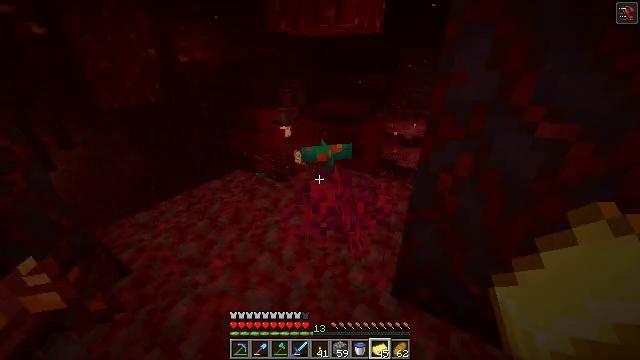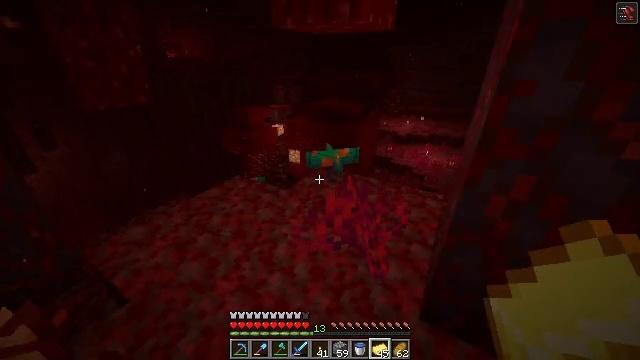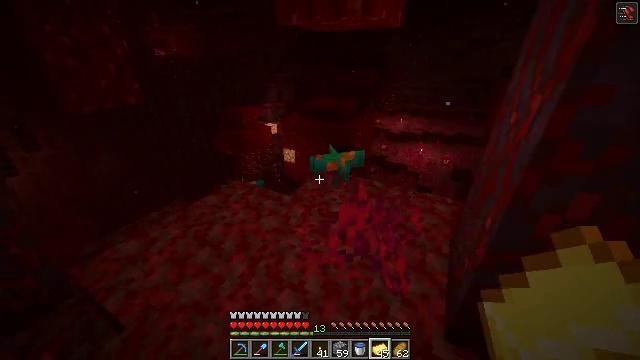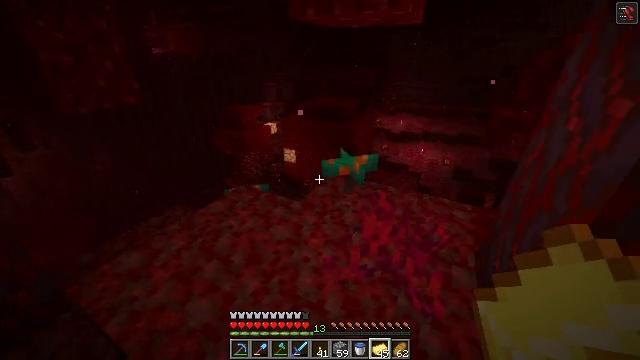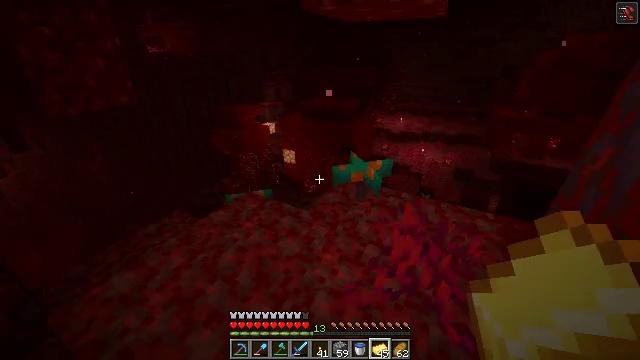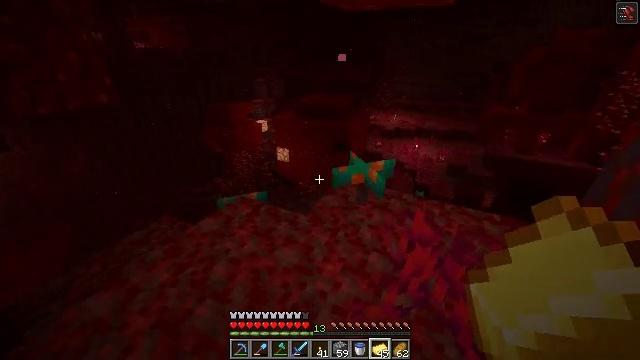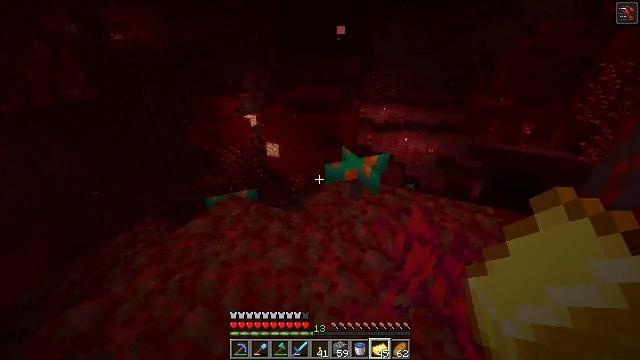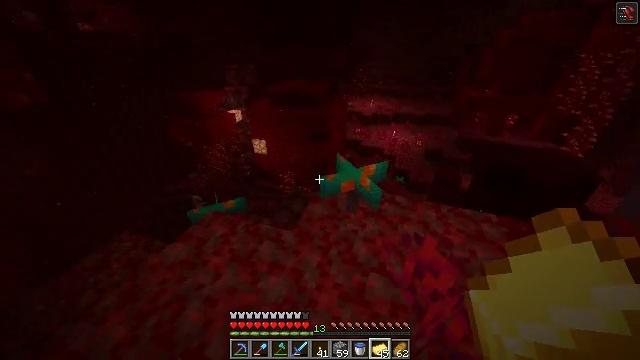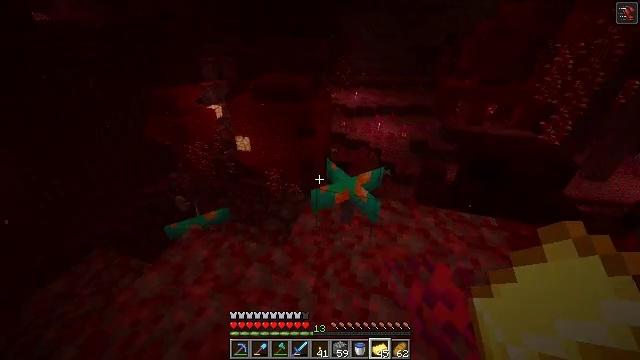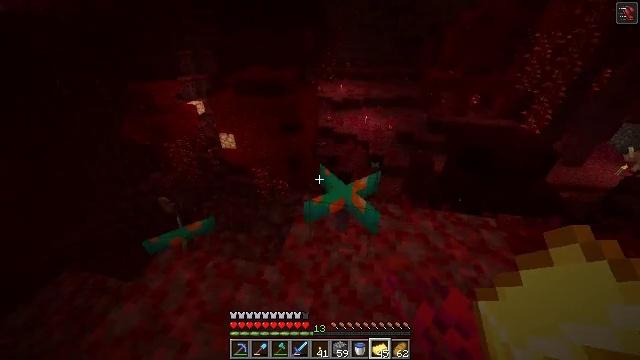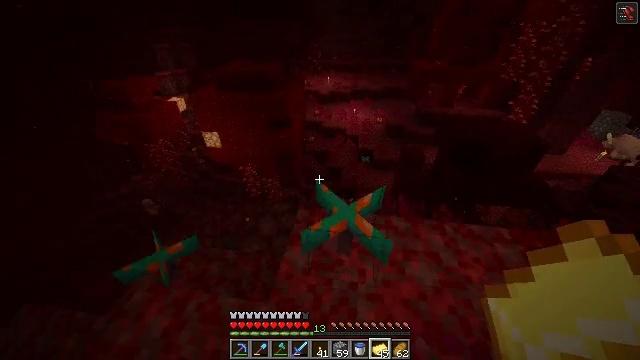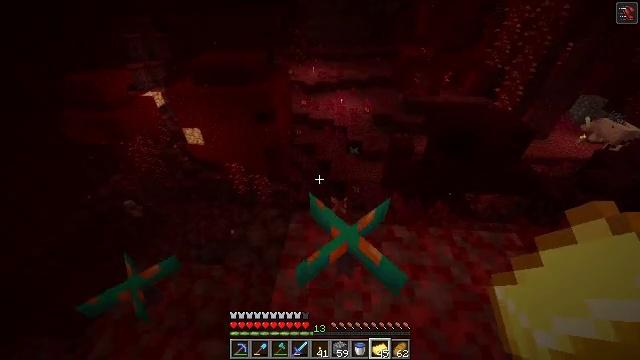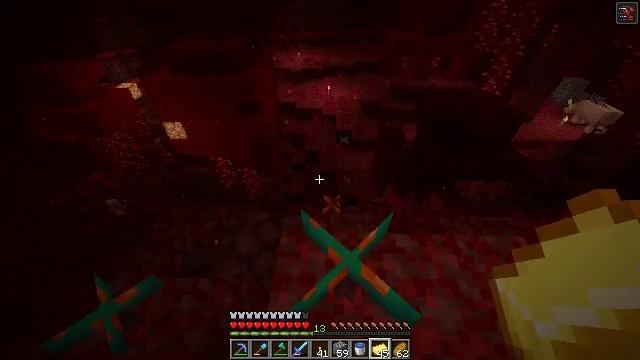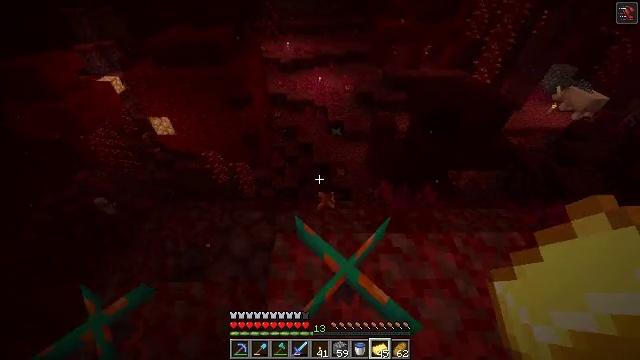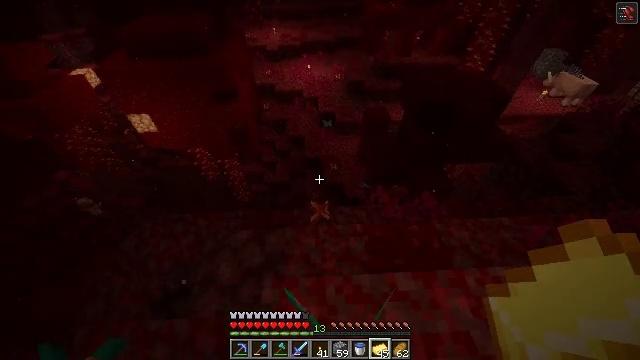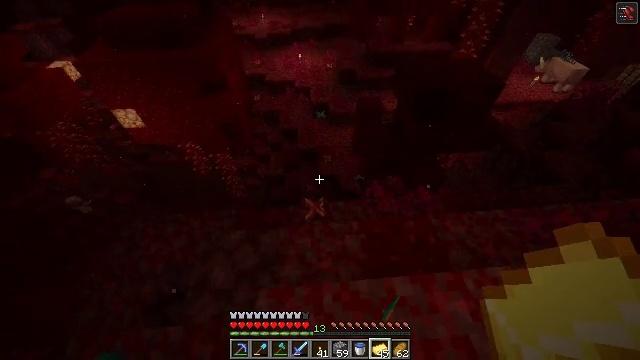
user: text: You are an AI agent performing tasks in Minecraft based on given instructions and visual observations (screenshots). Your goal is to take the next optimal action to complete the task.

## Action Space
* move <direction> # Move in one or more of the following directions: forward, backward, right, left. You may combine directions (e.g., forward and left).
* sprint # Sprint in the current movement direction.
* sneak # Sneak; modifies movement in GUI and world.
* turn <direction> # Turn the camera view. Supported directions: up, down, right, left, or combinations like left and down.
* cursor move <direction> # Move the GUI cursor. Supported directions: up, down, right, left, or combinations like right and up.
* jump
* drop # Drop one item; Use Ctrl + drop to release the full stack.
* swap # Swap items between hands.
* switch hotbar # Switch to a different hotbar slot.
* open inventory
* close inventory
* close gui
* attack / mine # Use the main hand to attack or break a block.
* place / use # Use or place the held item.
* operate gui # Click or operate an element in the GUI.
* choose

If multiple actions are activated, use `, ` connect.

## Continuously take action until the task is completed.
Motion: motion action
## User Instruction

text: Break the crimson roots in the Nether.
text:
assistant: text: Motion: move forward and move left, turn right
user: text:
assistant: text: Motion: move forward and move left, turn right, use / place
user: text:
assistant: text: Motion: move forward and move left, use / place
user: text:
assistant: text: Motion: move forward, use / place
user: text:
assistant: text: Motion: move forward, turn right, use / place
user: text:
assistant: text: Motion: move forward, turn right and down, use / place
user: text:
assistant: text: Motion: move forward, turn right and down, use / place
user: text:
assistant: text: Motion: move forward, turn right and down, use / place
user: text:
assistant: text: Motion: move forward, turn right and down, use / place
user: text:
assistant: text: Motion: move forward, turn right and down, use / place
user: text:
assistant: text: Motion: move forward, turn right and down, use / place
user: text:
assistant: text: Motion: move forward, turn right and down, use / place
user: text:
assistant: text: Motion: move forward, turn right and down, use / place
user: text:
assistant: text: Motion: move forward, turn right and down, use / place
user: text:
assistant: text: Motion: move forward, turn right and down, use / place
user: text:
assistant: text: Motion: move right, turn right and down, use / place
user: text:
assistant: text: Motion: move right, turn right and down, use / place
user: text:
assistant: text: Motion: move right, turn down, use / place
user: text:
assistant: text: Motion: move right, use / place
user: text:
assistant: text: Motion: use / place
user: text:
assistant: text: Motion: use / place
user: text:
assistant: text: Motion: use / place
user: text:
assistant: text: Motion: use / place
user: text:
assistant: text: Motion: use / place
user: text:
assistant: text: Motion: use / place
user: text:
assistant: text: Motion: turn up, use / place
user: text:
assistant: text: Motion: turn right and up, use / place
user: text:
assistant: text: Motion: turn right and up, use / place
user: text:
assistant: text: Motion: turn right and up, use / place
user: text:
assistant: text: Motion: turn right and up, use / place